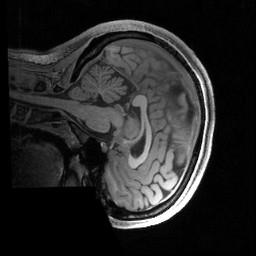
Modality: T1w
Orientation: sagittal
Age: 18
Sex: male
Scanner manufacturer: siemens
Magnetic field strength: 3 T
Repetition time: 2.4 s
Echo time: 0.00231 s